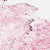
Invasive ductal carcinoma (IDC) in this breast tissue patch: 0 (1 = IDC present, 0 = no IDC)